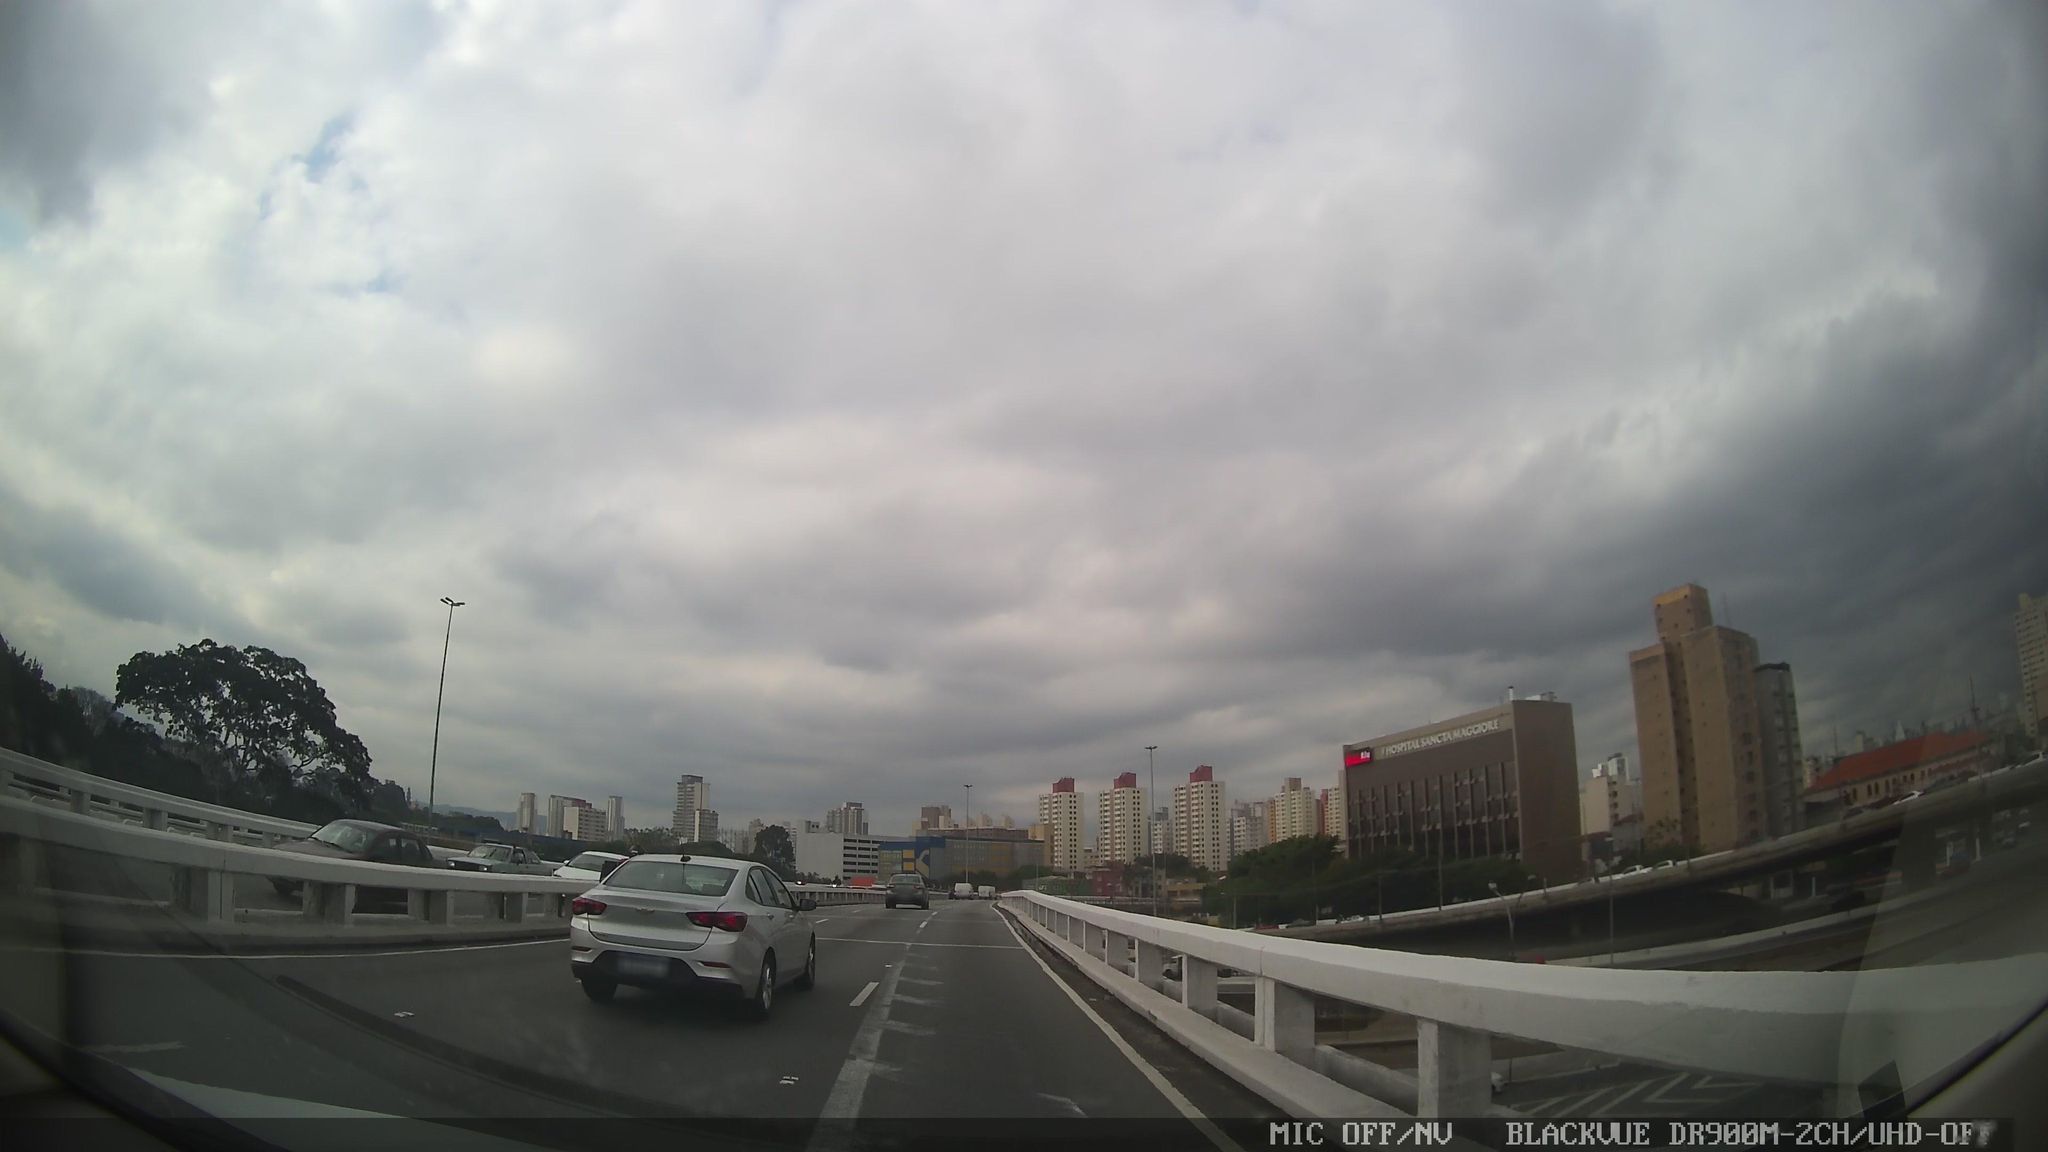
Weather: cloudy
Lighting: day
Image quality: good
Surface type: driving surface
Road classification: primary
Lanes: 3, 2
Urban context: urban centre
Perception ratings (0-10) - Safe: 2.89, Lively: 3.67, Beautiful: 2.32, Boring: 2.19, Depressing: 3.36, Wealthy: 2.16